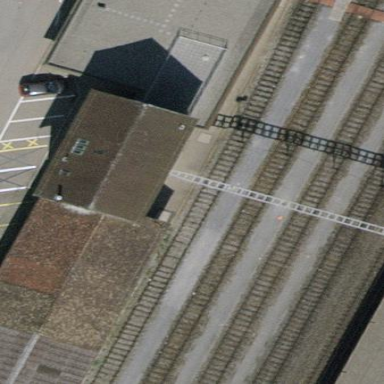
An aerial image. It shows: Train station building.